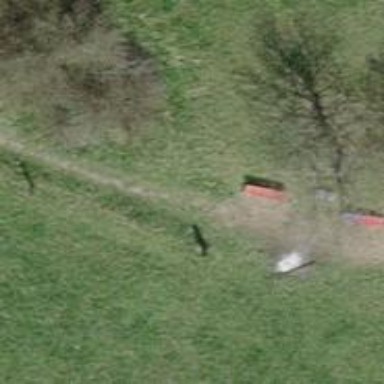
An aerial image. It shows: Bench.